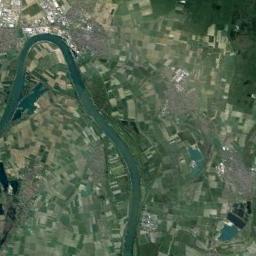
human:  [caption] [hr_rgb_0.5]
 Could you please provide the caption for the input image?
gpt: The river is surrounded by trees .

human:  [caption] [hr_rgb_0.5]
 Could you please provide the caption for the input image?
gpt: The deep blue river with a winding bank goes through the farmland .

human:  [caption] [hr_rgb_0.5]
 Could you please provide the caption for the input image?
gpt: The river goes through farmland and houses .

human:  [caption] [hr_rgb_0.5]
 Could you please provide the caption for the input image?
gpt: A crooked, Light green river, With lakes next to it, Green and tawny fields on both sides, And a bustling city .

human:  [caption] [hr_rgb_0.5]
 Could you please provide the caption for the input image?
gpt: There are many farmlands and buildings near the river .